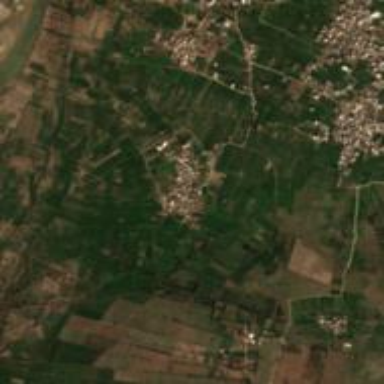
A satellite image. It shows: Village area.